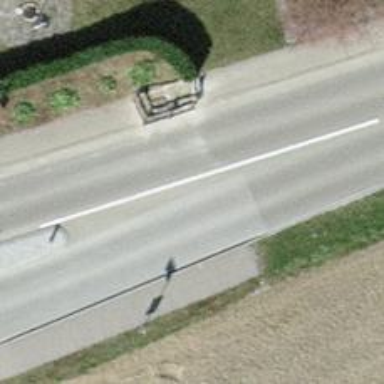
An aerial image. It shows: Bus stop with stop position for public transport.